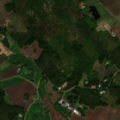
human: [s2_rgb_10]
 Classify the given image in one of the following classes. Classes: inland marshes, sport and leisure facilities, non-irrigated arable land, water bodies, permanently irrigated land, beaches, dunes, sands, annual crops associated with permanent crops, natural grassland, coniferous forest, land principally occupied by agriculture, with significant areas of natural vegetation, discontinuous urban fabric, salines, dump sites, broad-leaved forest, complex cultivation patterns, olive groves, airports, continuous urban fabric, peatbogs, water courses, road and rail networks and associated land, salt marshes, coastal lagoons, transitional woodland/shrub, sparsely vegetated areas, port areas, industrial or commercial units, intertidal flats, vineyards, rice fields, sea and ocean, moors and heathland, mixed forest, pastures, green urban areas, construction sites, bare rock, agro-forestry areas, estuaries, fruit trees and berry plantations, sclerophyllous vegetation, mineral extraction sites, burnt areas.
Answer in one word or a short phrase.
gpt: non-irrigated arable land, land principally occupied by agriculture, with significant areas of natural vegetation, coniferous forest, mixed forest